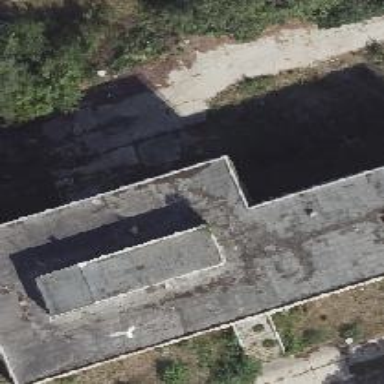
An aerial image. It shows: Flat-roofed commercial building.